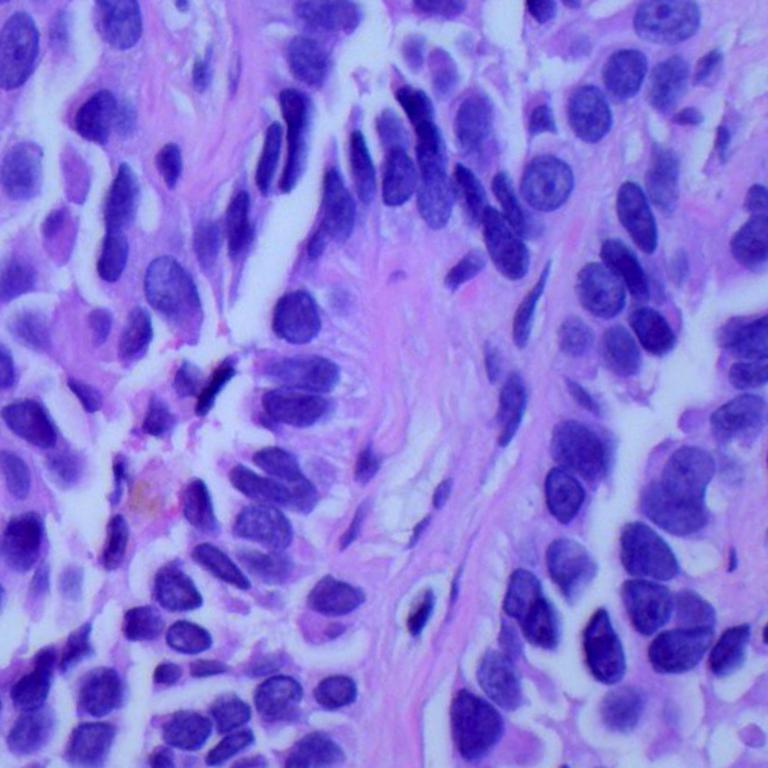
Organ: lung
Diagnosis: adenocarcinomas